Interaction volume radius: 10 \u00c5
Interaction volume height: 25 \u00c5
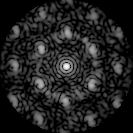
Disorder parameter: 0.5214